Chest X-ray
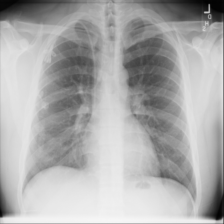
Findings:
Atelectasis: negative
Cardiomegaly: negative
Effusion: negative
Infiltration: negative
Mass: negative
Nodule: negative
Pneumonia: negative
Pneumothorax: negative
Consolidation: negative
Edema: negative
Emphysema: negative
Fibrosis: negative
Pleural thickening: negative
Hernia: negative